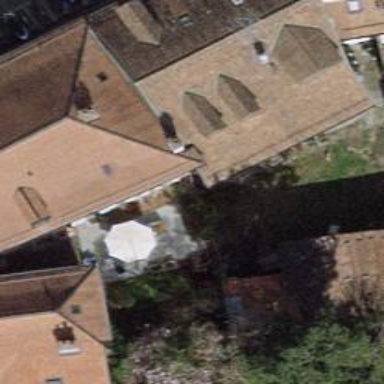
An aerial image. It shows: View of roof of building.